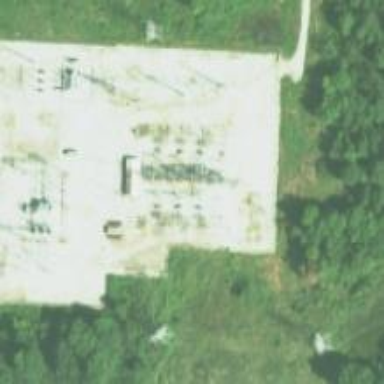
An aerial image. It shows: Switch for power supply.